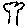
Label: tree